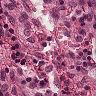
Metastatic tissue present: no